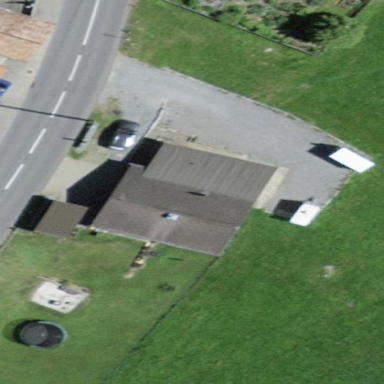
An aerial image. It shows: Farm building.